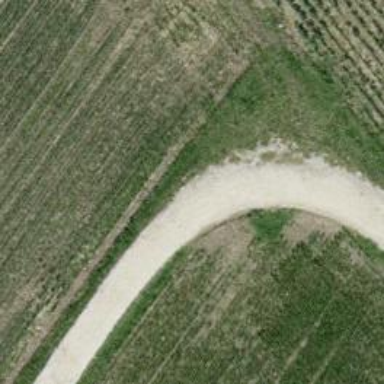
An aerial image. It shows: Gravel track of grade 2 type. It is agricultural road.